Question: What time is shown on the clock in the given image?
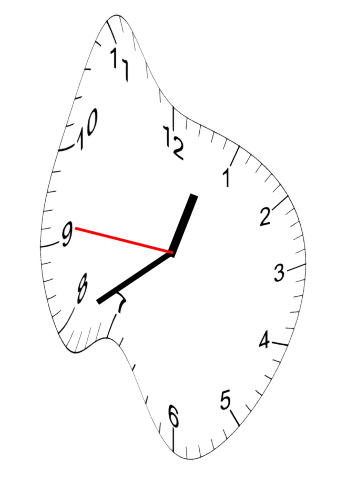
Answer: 12:39:46